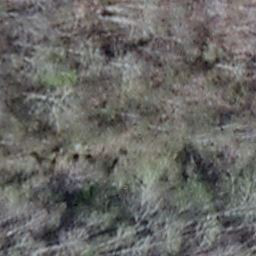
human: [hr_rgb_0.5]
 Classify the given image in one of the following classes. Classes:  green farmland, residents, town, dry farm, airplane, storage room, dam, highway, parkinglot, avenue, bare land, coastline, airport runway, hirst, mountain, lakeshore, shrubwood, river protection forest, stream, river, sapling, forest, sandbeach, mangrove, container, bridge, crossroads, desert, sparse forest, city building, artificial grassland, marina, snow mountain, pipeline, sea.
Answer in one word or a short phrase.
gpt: shrubwood